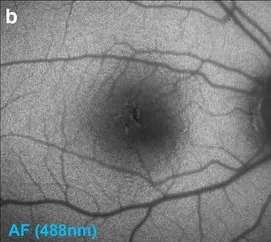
The 3 month visit findings as documented by multimodal imaging. B; Fundus (488 nm) autofluorescence shows near normalization of the acute changes and underappreciation of the lesion boundaries in comparison with the infrared image.
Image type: ophthalmic_imaging (autofluorescence)